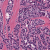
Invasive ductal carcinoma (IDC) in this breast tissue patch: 1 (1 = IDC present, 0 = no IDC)